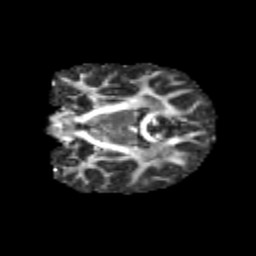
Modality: FA
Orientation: coronal
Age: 11
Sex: female
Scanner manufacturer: siemens
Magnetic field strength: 3 T
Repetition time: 3.8 s
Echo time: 0.07 s